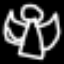
Label: angel